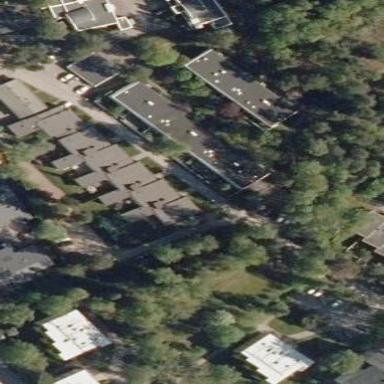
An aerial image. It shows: Residential building designed as terrace.